Field crop: maize
Growth stage: 2
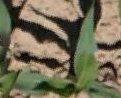
Species: maize